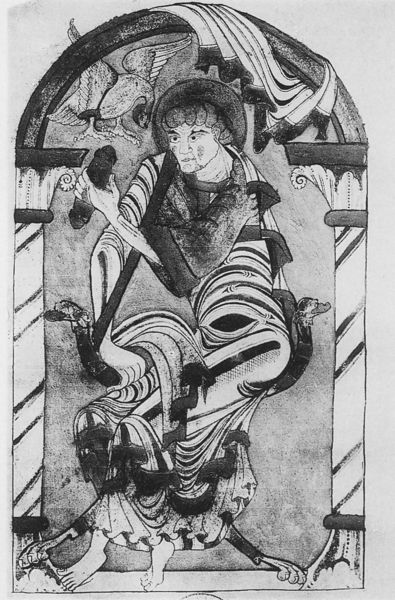
Titel: Evangeliar
Institution: Amiens, Bibliothèque Municipale
Schlagwörter: adler, fuß, körper, mann, vogel, fenster, alt, gewand, mantel, füße, ente, bogen, exotisch, barfuss, nische, kohle, schwarz weiß, radierung, heiligenschein, krieger, heiliger, henne, evangelist, lukas